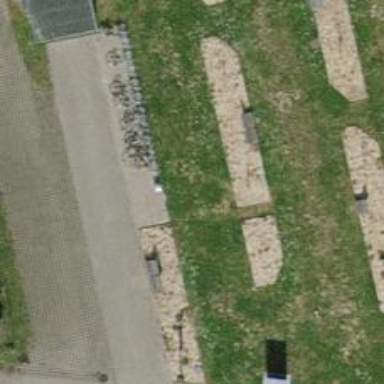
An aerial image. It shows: Bicycle repair station is available.